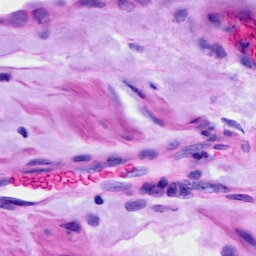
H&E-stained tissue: Ovarian